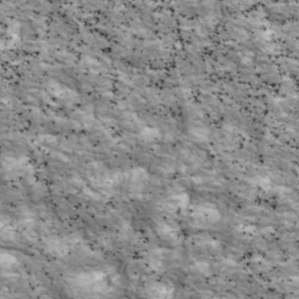
Label: non_frost